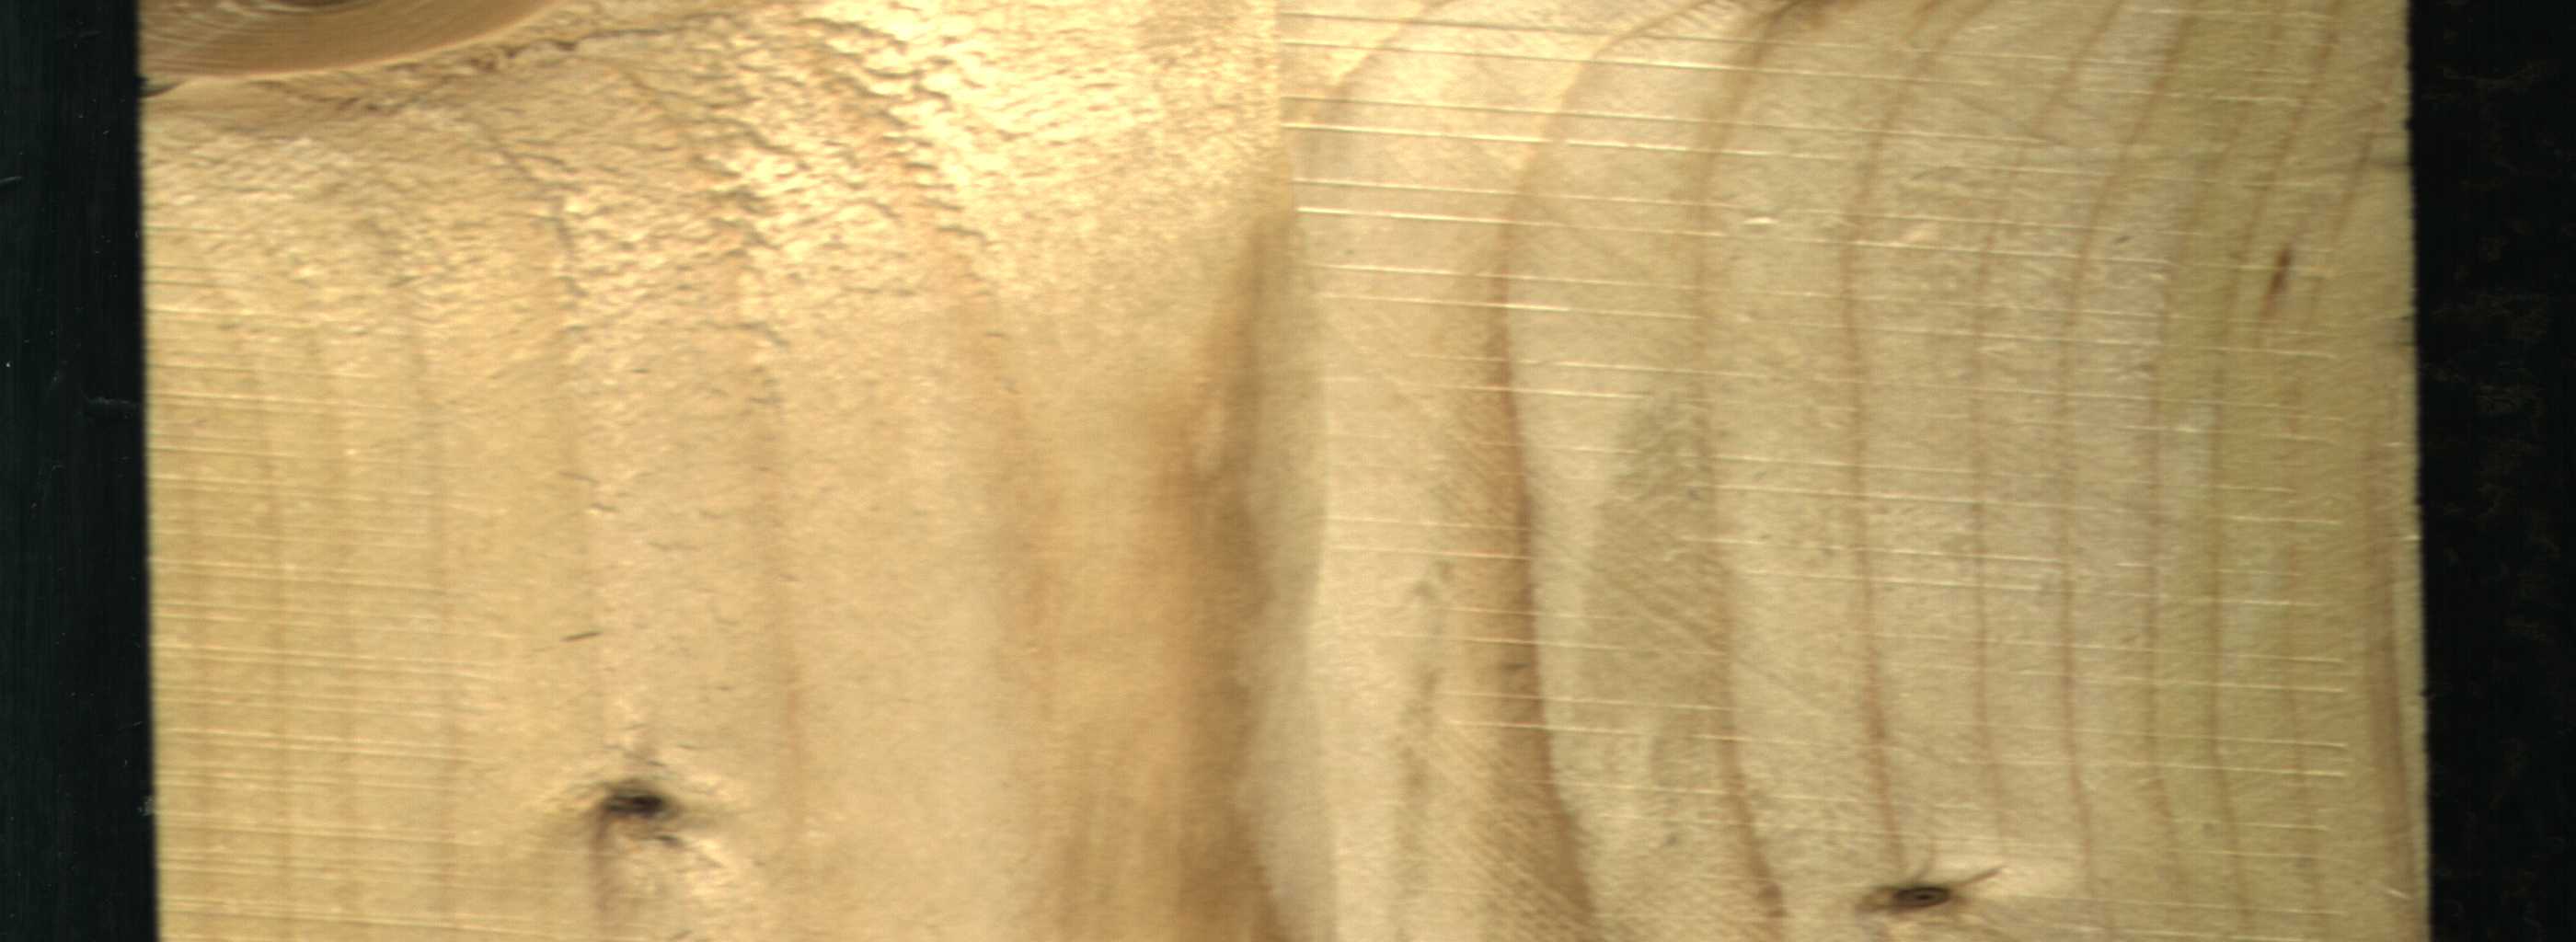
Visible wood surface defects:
Dead_Knot
Dead_Knot
Live_Knot